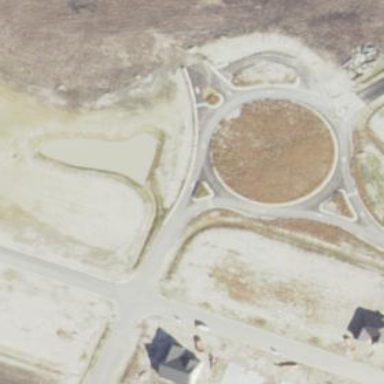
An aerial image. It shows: Roundabout on service road.